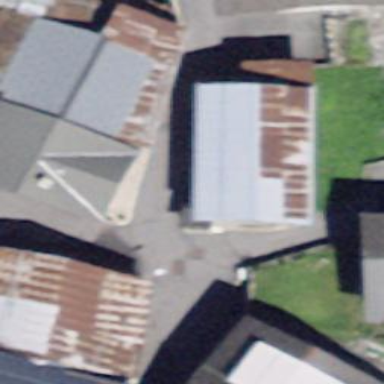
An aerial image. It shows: Building.